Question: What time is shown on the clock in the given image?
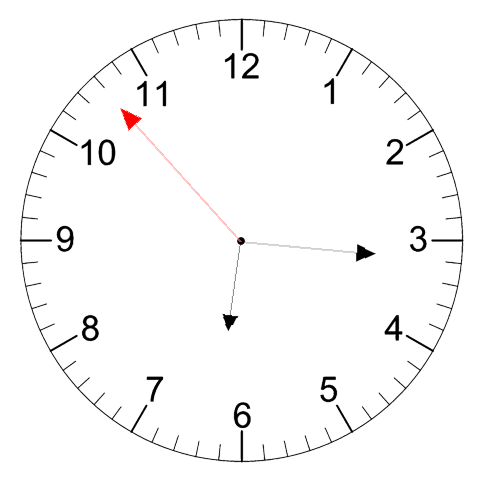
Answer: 06:15:53